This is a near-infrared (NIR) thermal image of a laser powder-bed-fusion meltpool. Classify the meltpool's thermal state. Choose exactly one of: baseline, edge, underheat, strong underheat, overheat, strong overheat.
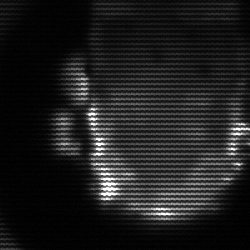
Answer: baseline